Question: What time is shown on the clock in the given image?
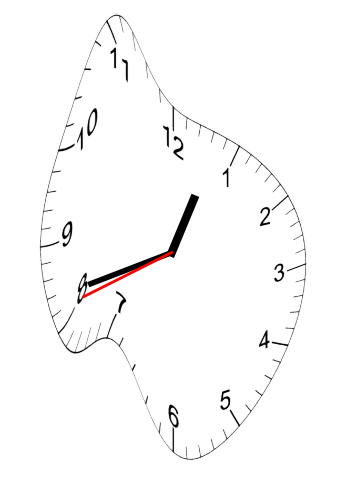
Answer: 12:41:41